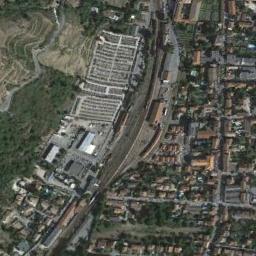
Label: railway_station